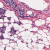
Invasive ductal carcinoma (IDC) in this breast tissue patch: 1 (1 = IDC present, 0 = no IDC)